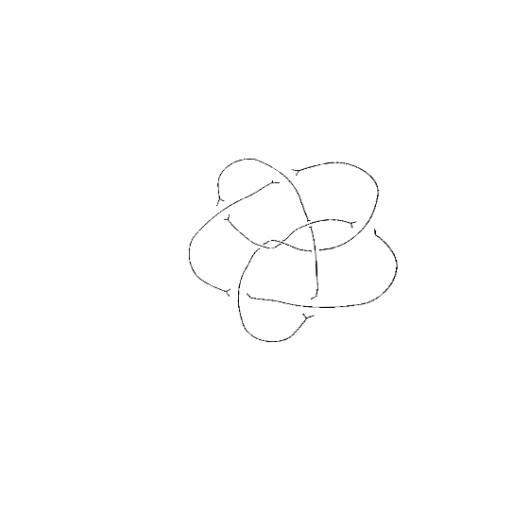
Crossing number: 9